This grayscale texture is a bearing vibration snapshot reshaped row-by-row into a square image. Diagnose the bearing from this image, choosing from: normal, inner_race, outer_race, ball.
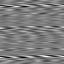
Answer: outer_race